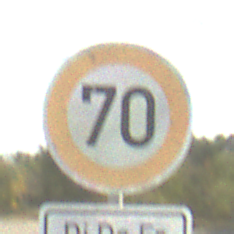
Verkehrszeichen: Geschwindigkeit70
Zusatzzeichen unten: ZeitangabenMitBeschraenkungAufWochentage3
Umgebung: Outdoor, RoadRail
Tageszeit: MorningAfternoon
Wetter: PartlyCloudy
Licht: Natural
Jahreszeit: NotSpecified
Kontrast: HighContrast